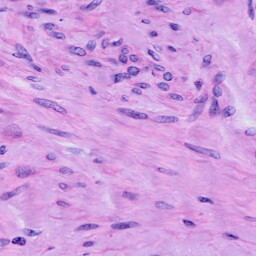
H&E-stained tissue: Cervix